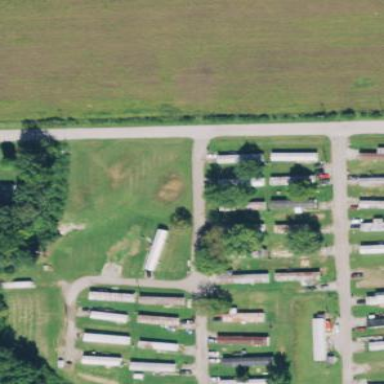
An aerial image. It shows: Residential area with mobile homes.